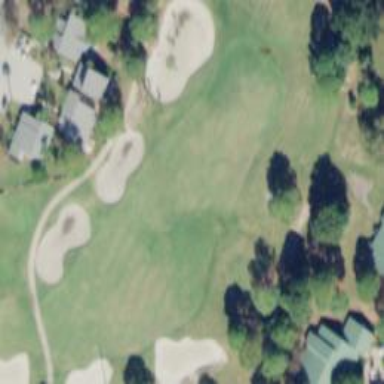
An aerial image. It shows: View of golf hole.